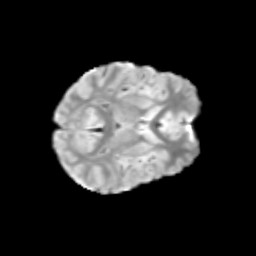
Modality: T2w
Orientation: axial
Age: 9
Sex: male
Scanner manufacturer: siemens
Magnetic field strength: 3 T
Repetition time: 3.8 s
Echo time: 0.07 s